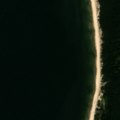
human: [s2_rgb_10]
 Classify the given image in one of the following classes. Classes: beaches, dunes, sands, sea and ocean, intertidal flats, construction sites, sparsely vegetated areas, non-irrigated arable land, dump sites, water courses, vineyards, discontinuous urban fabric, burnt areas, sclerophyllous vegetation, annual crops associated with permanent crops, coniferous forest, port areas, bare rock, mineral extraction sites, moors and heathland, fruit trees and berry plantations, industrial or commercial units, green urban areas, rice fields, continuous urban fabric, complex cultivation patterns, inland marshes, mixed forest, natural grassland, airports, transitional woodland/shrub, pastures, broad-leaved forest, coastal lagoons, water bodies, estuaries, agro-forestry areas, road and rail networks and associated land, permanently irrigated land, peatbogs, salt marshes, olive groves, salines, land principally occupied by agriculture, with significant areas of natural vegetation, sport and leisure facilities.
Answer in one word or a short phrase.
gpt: green urban areas, mixed forest, beaches, dunes, sands, sea and ocean